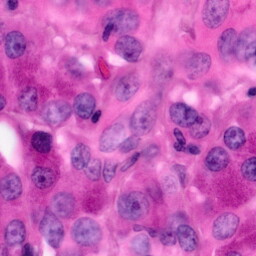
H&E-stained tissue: Pancreatic